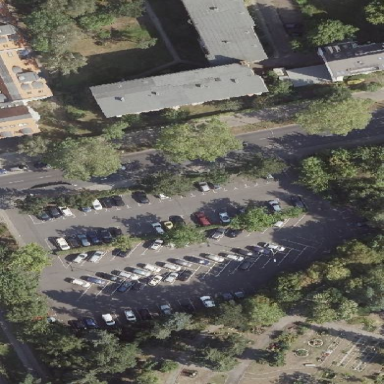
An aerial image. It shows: Parking area with surface.